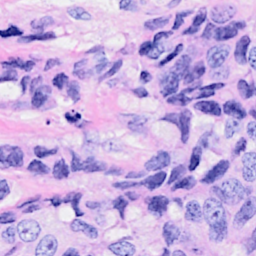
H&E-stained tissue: Breast